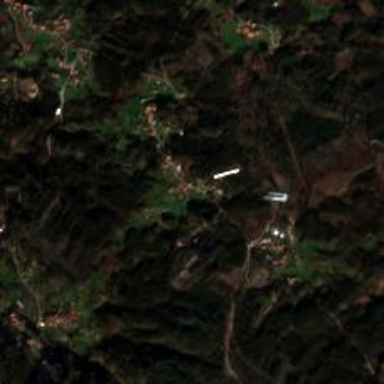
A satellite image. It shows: Small hamlet.